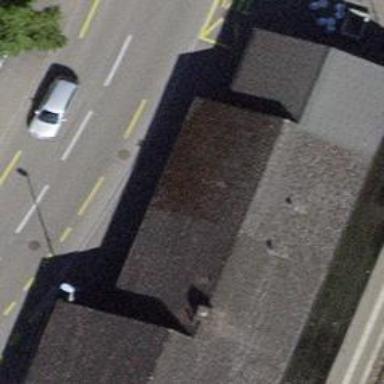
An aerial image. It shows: Transportation building with gabled roof.